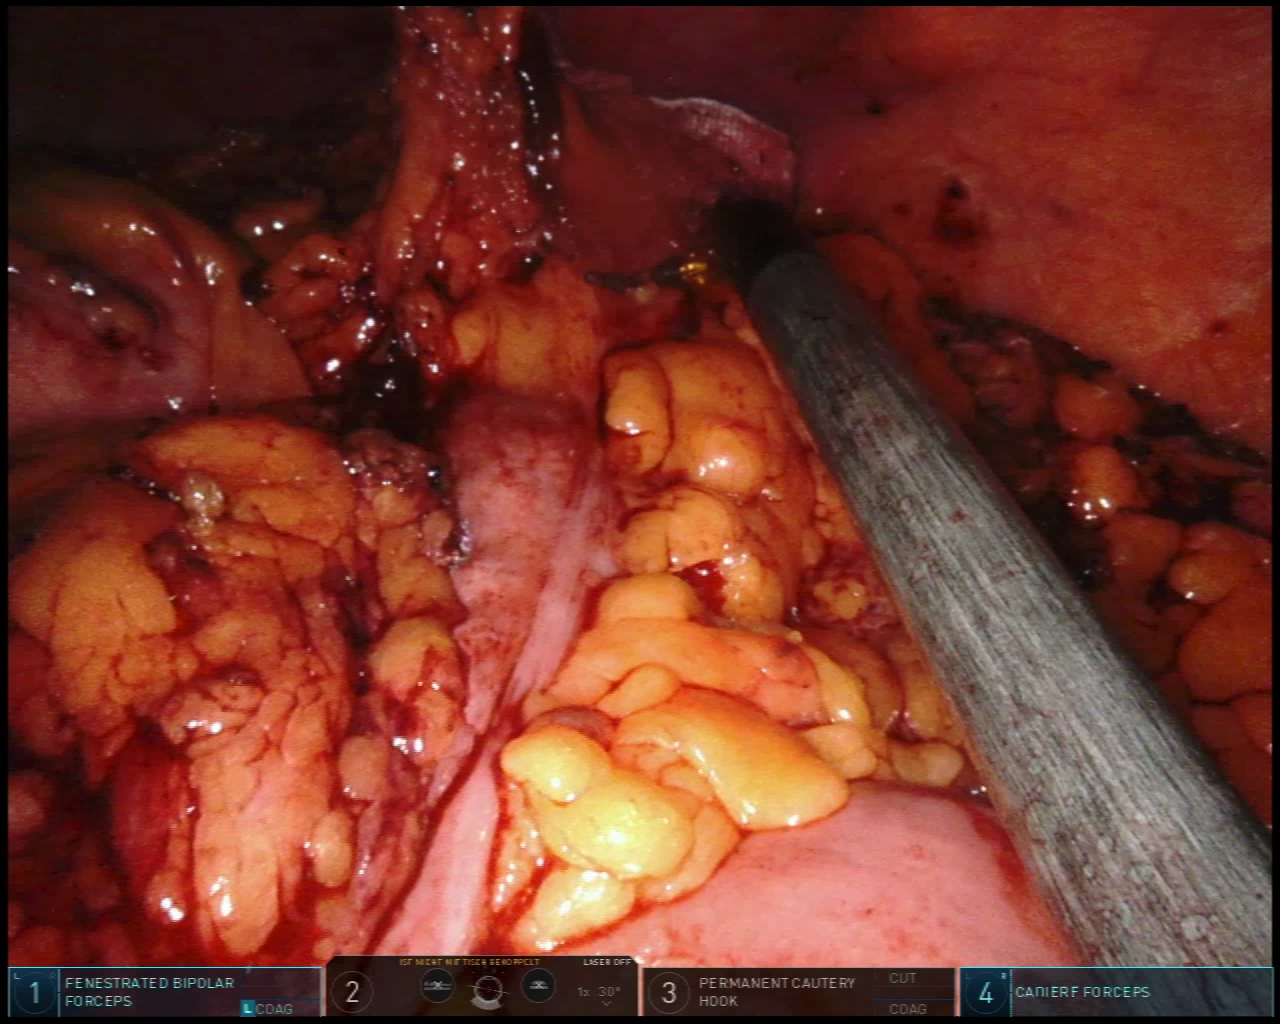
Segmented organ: stomach
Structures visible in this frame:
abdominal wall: yes
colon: yes
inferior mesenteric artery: no
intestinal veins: no
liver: no
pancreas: no
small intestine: yes
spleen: no
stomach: yes
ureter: no
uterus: no
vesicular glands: no